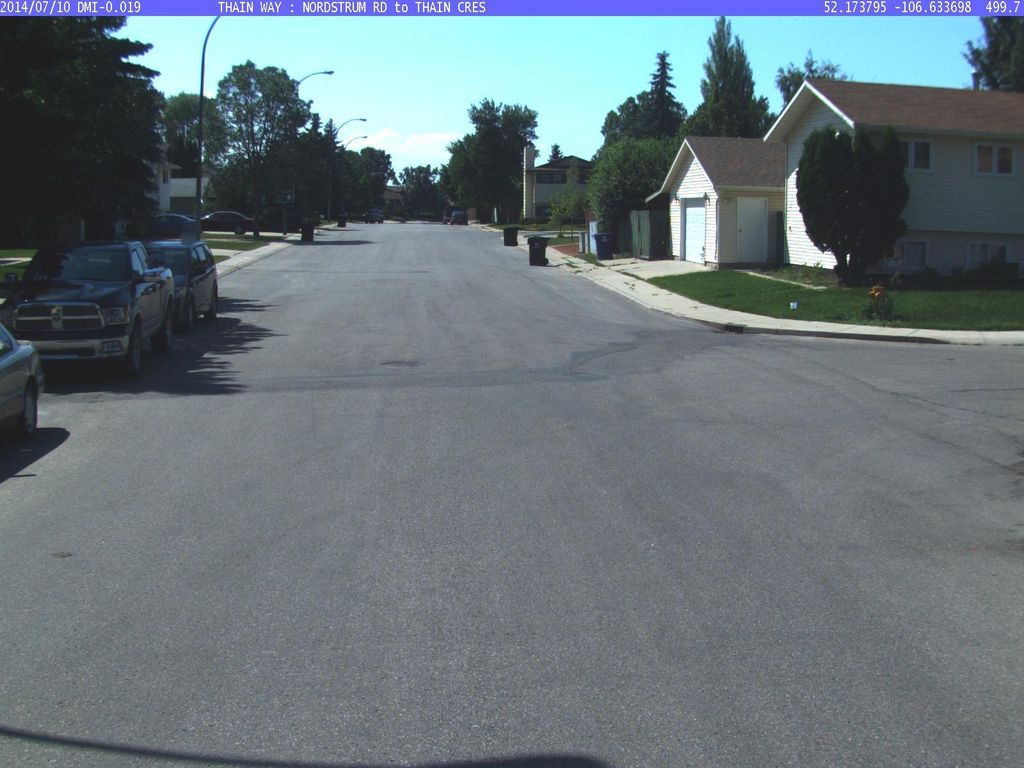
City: saskatoon